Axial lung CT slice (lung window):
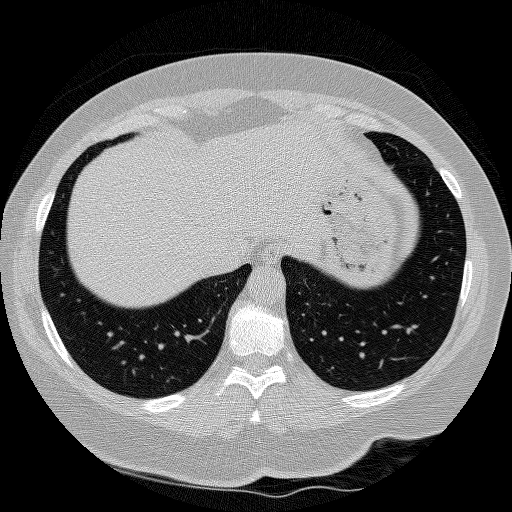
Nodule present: no